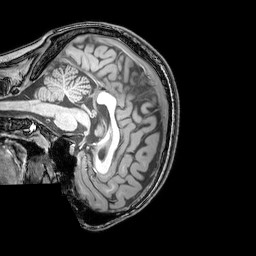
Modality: T1w
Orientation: sagittal
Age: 26
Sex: male
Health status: healthy
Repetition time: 0.081 s
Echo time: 0.037 s